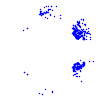
Particle: kaon